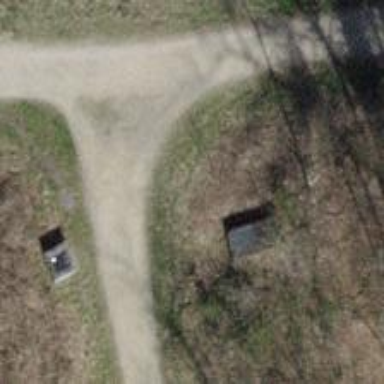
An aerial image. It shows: Gravel track with cycleway.